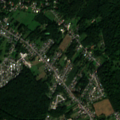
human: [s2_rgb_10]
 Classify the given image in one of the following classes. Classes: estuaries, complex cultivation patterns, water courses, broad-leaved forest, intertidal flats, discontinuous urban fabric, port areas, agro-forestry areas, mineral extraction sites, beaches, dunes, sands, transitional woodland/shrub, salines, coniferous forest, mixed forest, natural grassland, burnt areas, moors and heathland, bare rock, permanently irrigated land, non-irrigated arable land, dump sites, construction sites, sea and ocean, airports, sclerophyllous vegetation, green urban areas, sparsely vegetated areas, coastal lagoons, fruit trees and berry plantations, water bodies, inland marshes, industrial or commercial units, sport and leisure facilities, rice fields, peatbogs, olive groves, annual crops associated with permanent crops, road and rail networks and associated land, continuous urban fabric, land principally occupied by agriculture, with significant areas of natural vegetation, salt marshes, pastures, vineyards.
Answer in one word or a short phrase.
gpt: discontinuous urban fabric, land principally occupied by agriculture, with significant areas of natural vegetation, broad-leaved forest